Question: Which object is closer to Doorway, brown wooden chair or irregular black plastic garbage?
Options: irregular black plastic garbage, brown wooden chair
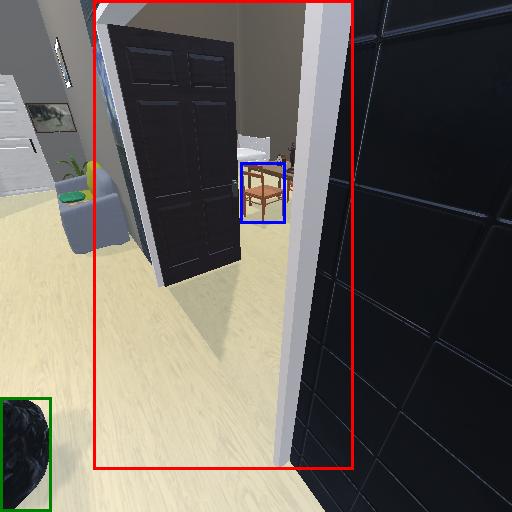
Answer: irregular black plastic garbage